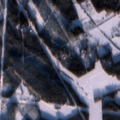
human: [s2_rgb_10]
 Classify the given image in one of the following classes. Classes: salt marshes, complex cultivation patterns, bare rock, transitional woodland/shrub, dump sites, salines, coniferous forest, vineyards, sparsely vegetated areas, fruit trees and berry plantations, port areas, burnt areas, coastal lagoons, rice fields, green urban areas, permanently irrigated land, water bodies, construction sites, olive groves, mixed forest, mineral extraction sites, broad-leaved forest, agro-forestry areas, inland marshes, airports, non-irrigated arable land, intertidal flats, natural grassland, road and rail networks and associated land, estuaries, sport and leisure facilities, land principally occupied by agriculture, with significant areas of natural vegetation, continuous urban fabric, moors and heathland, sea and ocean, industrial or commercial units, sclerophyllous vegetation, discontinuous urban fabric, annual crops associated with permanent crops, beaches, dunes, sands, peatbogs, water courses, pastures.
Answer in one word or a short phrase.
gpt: land principally occupied by agriculture, with significant areas of natural vegetation, coniferous forest, mixed forest